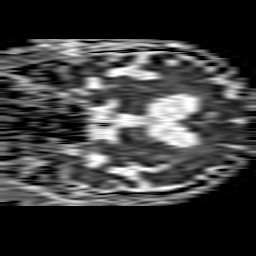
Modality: ADC
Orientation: coronal
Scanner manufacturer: philips
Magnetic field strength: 1.5 T
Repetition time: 3.649 s
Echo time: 0.09257 s